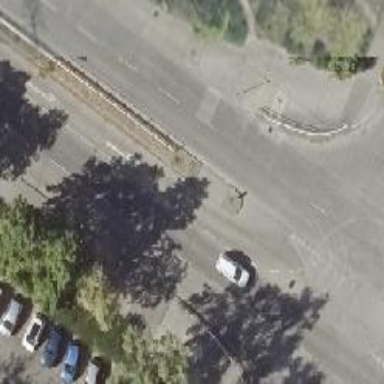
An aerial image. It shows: Secondary road with concrete sidewalk.